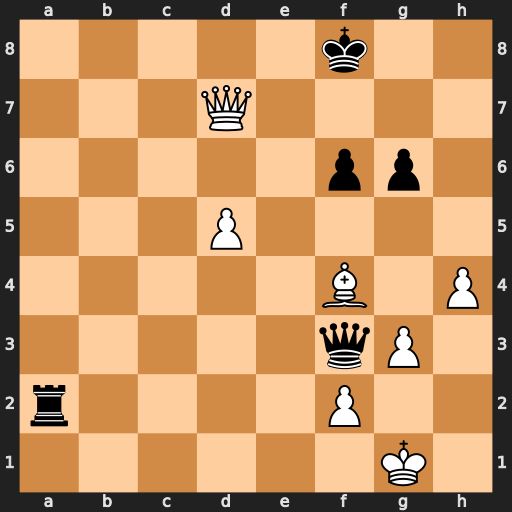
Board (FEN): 5k2/3Q4/5pp1/3P4/5B1P/5qP1/r4P2/6K1
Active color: w
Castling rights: -
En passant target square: -
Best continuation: Bh6+ Kg8 Qg7#